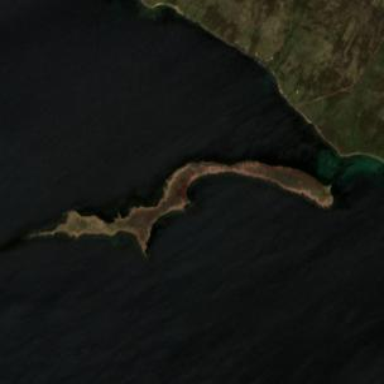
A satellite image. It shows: Islet along the coastline.